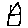
Label: house